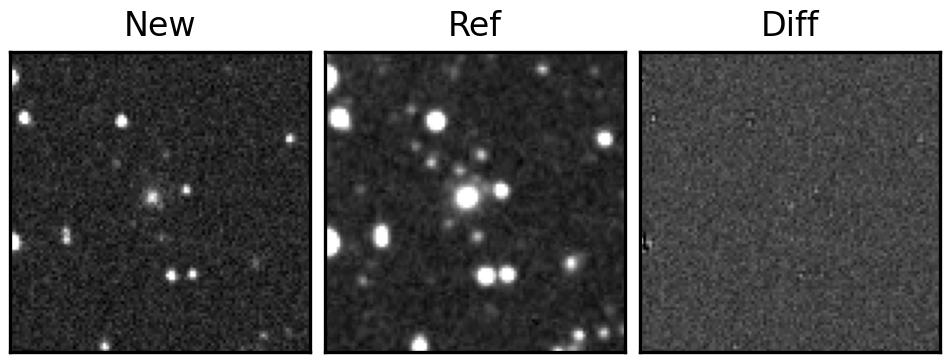
Label: real